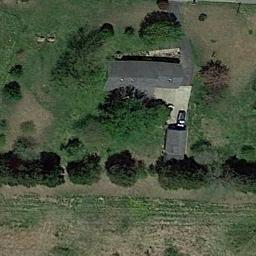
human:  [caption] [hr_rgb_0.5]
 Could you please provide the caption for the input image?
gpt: There are many trees beside the sparse residential .

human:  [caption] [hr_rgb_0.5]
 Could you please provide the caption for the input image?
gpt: In a sparse residential area there are two houses, One large and one small, And many green trees, Surrounded by grass .

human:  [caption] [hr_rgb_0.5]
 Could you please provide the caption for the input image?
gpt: The sparse residential is on the grass next to some trees .

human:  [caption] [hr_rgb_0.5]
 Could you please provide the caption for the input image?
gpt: A path leads to this house with black roof .

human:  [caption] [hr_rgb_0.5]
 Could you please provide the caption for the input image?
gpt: A sparse residential area with some green trees and a black building .